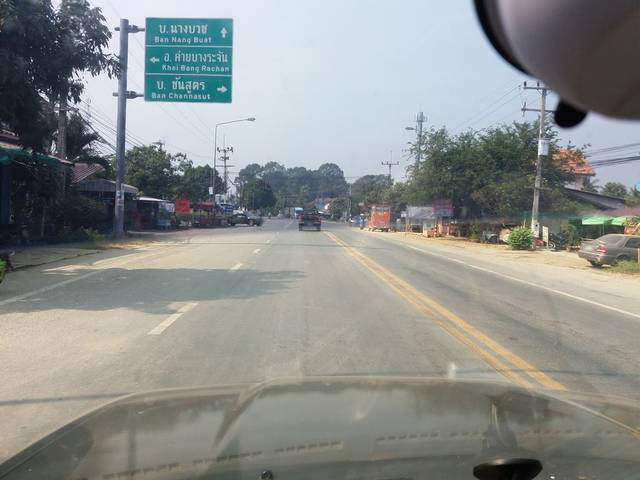
Region: Thailand
Coordinates: 14.872, 100.29